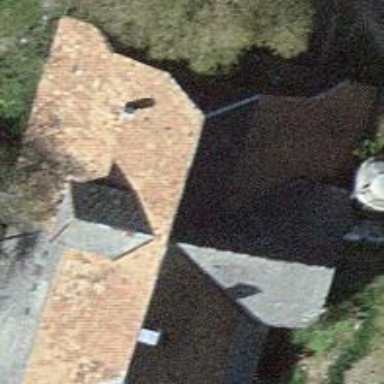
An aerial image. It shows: Farm building.